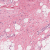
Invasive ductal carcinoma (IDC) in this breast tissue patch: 0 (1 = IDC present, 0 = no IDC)